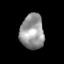
Tissue: prostate
Cell type: Epithelial cells
Senescence score: 0.3439
Nuclear area (px): 819
Mean DAPI intensity: 150.427